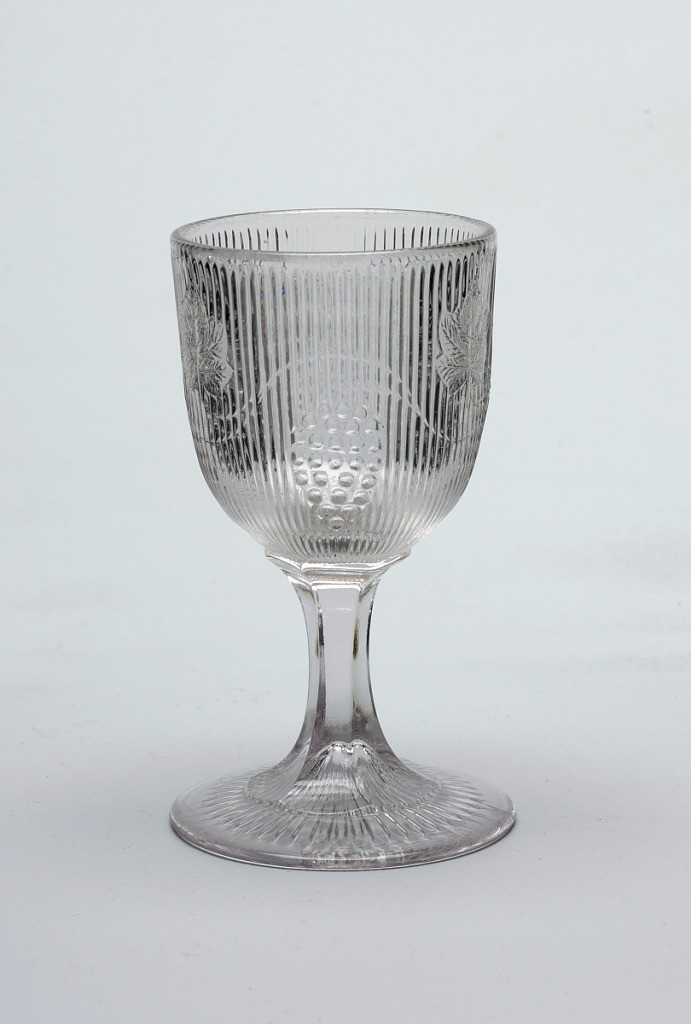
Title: Ribbed Grape
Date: mid-19th century
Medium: Pressed glass
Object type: Goblet
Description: Grape and vine decoration embedded into thin vertically ridged pattern on goblet.